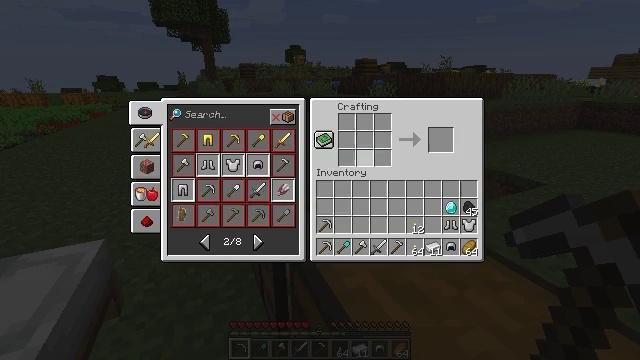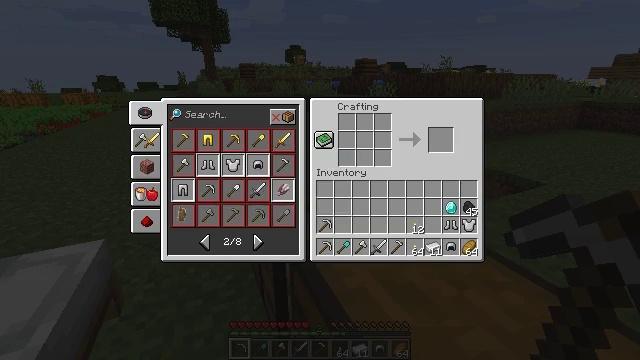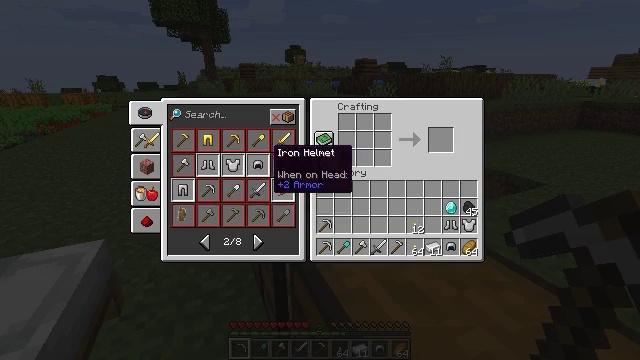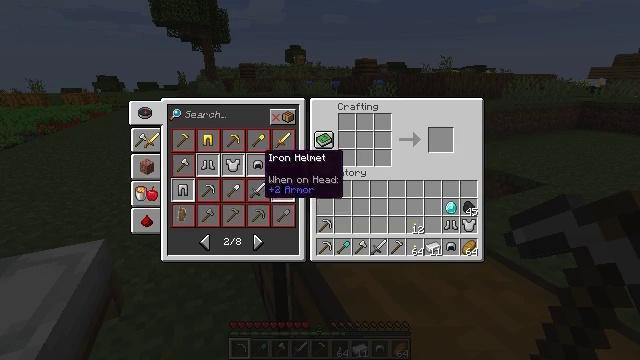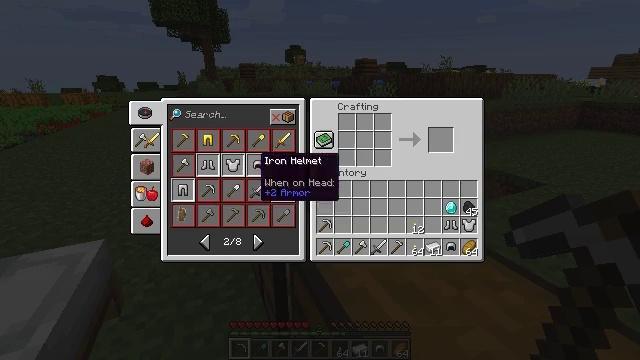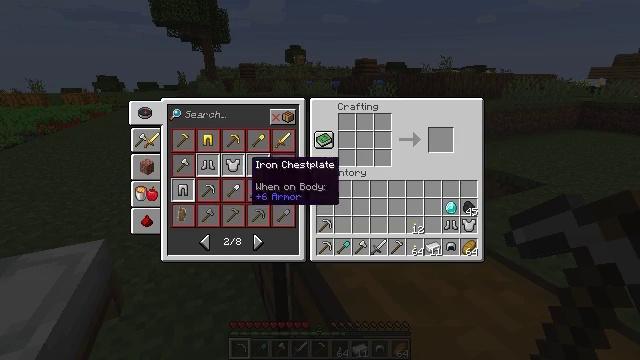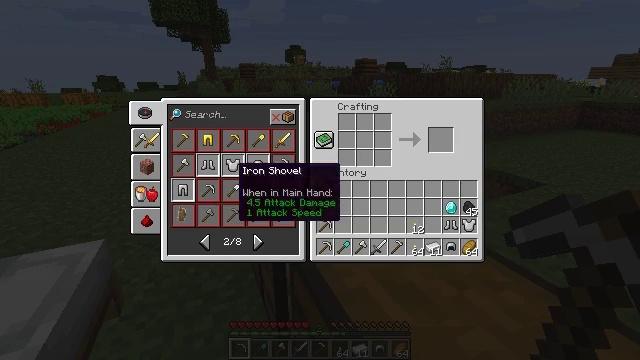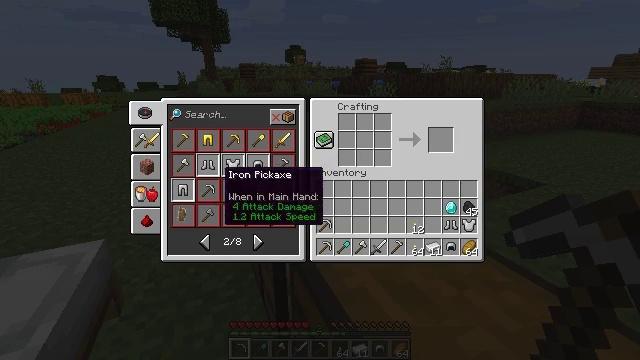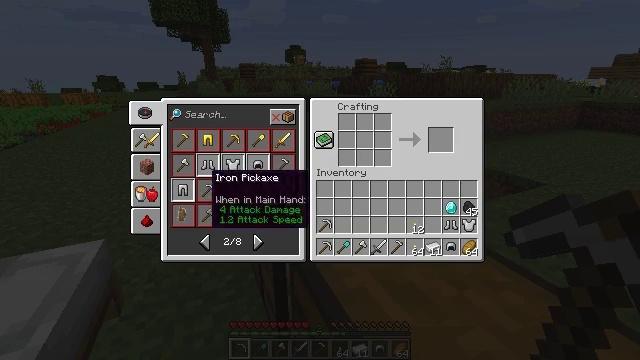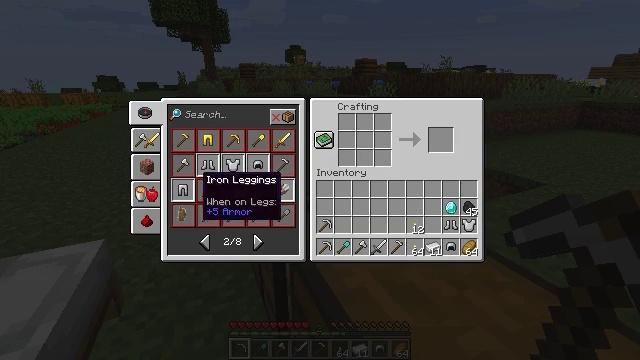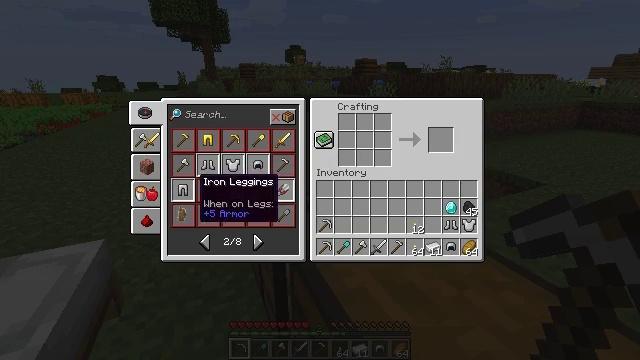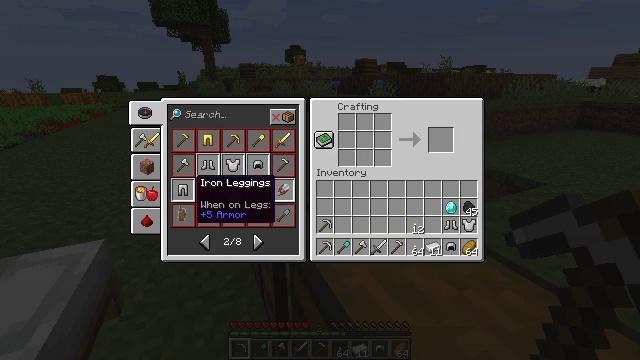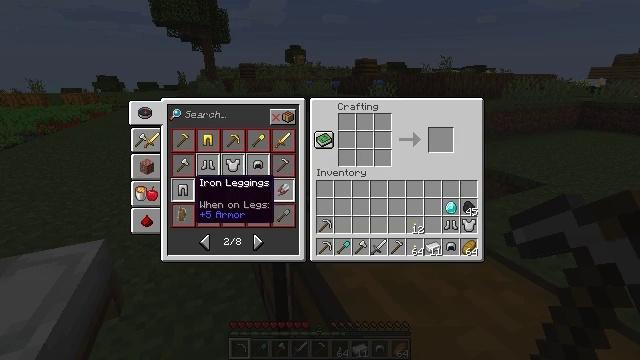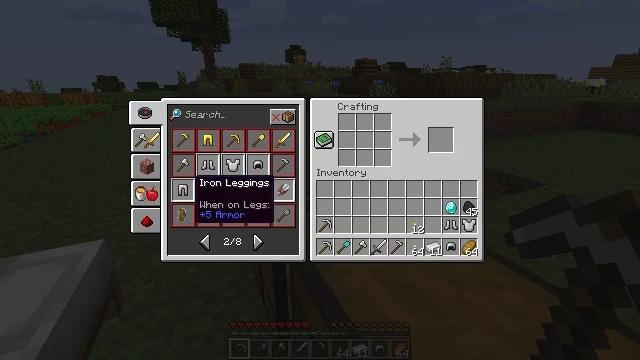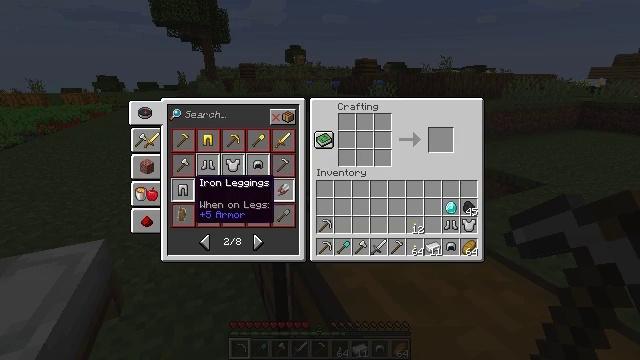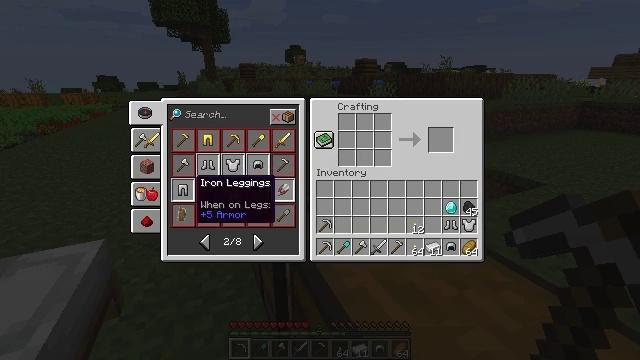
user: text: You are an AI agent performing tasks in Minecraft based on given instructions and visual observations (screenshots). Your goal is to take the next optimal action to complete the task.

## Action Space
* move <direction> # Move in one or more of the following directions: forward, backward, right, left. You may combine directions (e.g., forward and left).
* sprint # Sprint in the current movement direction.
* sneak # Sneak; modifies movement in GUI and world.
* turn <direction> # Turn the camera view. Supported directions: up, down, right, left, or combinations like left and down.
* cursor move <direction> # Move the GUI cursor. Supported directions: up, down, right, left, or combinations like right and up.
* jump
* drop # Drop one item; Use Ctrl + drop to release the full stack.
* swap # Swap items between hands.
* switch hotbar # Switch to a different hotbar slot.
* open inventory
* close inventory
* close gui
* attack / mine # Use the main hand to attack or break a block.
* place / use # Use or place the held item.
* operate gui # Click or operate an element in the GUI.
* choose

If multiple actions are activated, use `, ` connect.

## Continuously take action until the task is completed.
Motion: motion action
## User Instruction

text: Obtain a pair of iron leggings through crafting.
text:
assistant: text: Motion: sneak, cursor move left, open gui
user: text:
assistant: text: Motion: sneak, cursor move left
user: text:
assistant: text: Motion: sneak, cursor move left
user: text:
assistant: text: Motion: no_op
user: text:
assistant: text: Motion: cursor move left
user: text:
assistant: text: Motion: cursor move left
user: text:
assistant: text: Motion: cursor move left
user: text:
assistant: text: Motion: cursor move left
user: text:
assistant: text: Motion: cursor move left
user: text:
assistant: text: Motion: no_op
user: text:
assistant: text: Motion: no_op
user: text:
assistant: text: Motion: operate gui
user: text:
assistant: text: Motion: operate gui
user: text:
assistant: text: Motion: operate gui
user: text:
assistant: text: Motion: no_op
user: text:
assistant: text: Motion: cursor move right and up
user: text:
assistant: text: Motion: cursor move right and up
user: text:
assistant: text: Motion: cursor move right and up
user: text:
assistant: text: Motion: cursor move right and up
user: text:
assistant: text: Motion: cursor move right and up
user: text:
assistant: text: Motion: sneak
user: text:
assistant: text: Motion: sneak
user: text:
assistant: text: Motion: sneak
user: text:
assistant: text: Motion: sneak, operate gui
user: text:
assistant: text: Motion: sneak, operate gui
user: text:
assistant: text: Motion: sneak, operate gui
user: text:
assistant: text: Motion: sneak
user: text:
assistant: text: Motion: sneak
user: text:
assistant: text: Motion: sneak